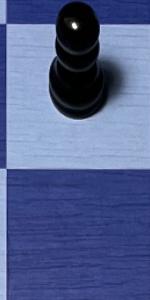
Label: Empty